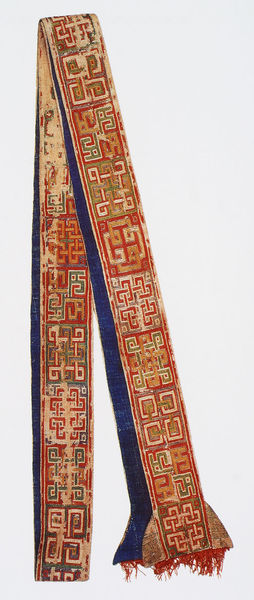
Titel: Stola
Standort: Herstellungsort: Schweiz (EU - CH)
Institution: Köln, Schnütgen-Museum
Schlagwörter: blau, weiß, grün, orange, gürtel, rot, schal, muster, ornament, band, lang, fransen, stoff, borte, flagge, weis, banner, bordüre, schmal, foto, orient, orientalisch, asien, quadrate, geometrisch, leder, textil, viereck, mäander, indianer, rot blau, persisch, buddah, inka, whatthefuck